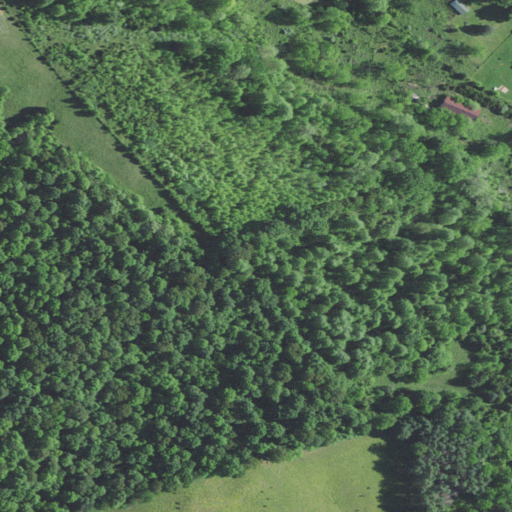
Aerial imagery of mountain in Kentucky named Willowtown Hill containing deciduous forest, mixed forest, pasture, grassland, and open development